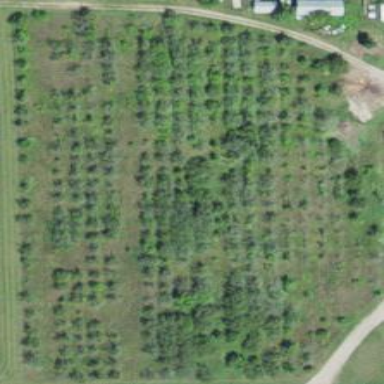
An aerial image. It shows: Orchard filled with cherry trees.